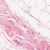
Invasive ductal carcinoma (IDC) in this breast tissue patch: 0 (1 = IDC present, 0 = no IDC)